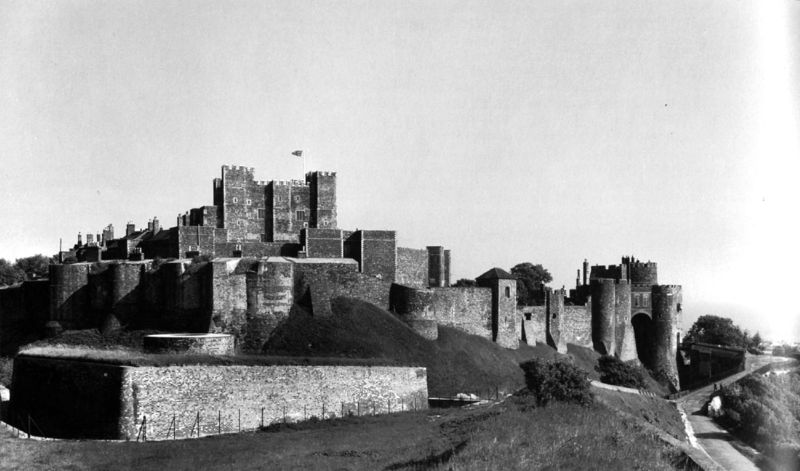
Titel: Dover Castle, Dover/Kent
Standort: Dover (EU - GB - England - Kent)
Schlagwörter: baum, berg, himmel, straße, gras, schloss, weg, wiese, zaun, hügel, busch, büsche, england, turm, aussicht, fahne, mauer, gelände, krieg, treppe, tor, zinnen, foto, burg, türme, festung, mauern, mittelalter, englisch, sicher, schottland, rondell, wall, ansitz, wehrgang, schottisch, shcloss, g´fahne